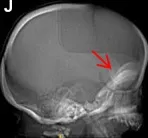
Patient x-rays. (J) Patient 4: lateral skull computerized tomographyshowing increased thickness of skull base (arrow).
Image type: radiology (x_ray)